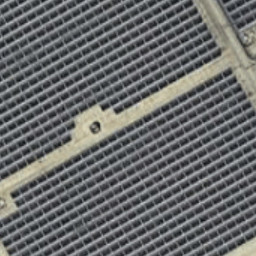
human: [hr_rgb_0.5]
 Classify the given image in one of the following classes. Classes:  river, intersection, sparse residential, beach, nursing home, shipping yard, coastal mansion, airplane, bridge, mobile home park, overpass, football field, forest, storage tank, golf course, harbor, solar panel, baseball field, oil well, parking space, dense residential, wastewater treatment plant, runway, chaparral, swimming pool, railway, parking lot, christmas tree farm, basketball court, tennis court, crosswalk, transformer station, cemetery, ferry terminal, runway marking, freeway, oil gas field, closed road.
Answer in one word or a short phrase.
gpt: solar panel